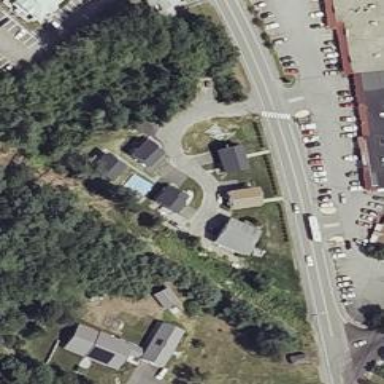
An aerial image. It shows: Residential building.